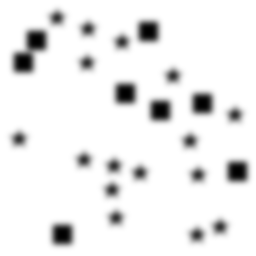
Squares: 8
Triangles: 0
Stars: 16
Total shapes: 24